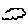
Label: cloud